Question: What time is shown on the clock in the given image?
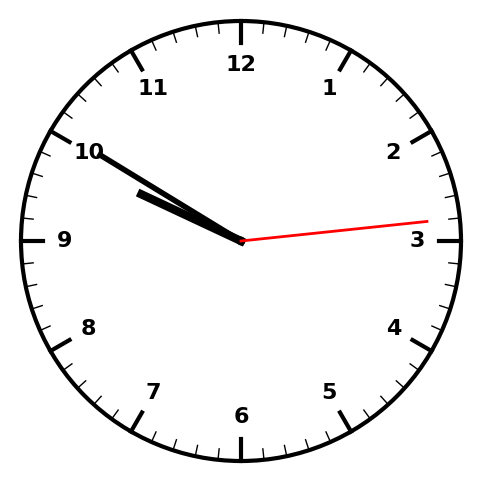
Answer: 09:50:14